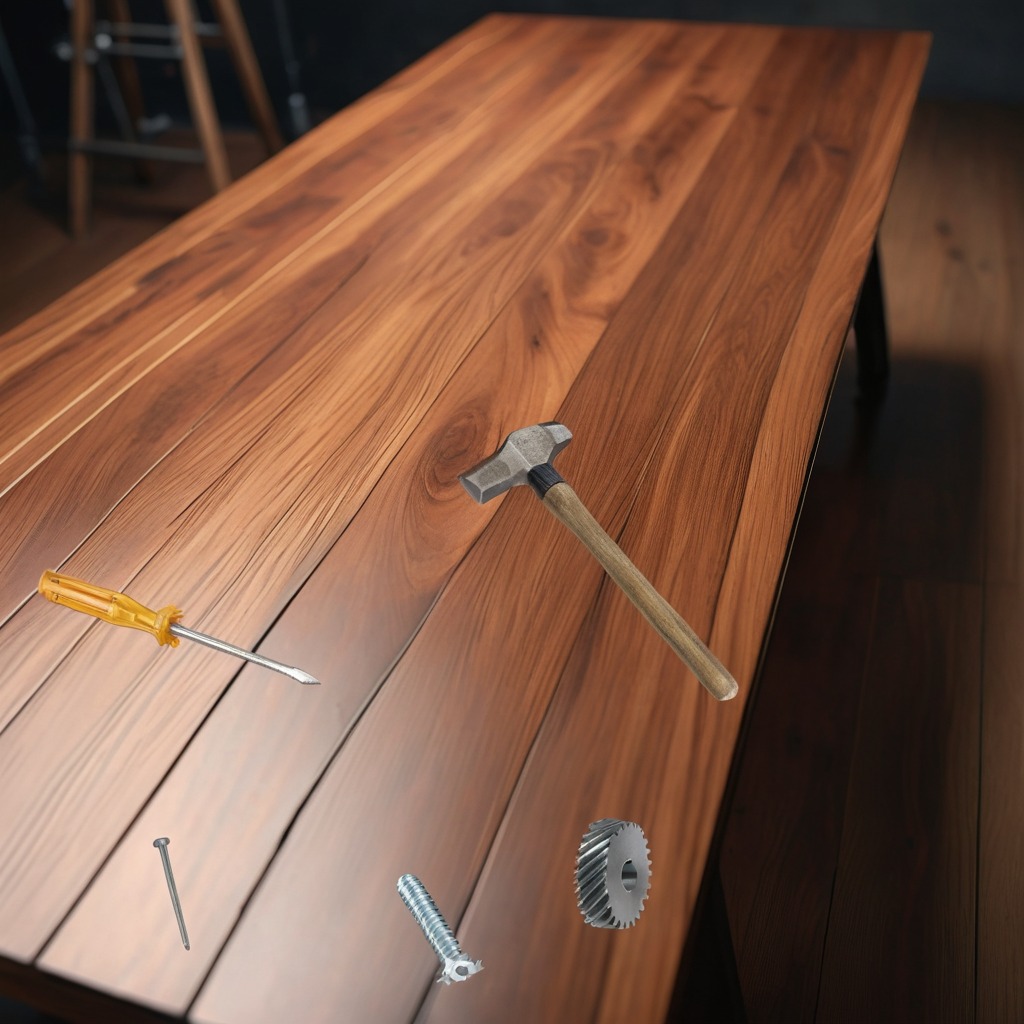
A steel gear with teeth, a hammer, an iron nail, a metal machine screw, and a screwdriver are lying on the wooden table.